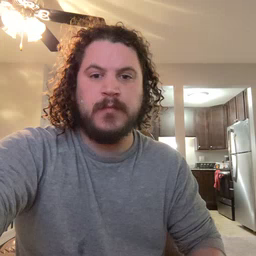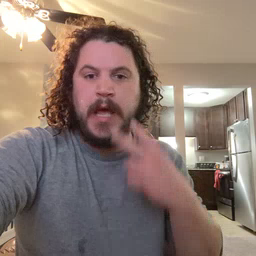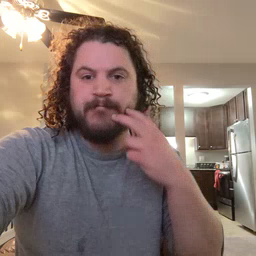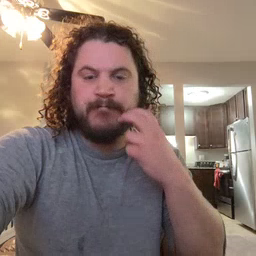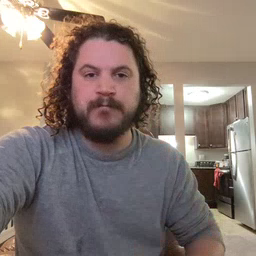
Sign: gum